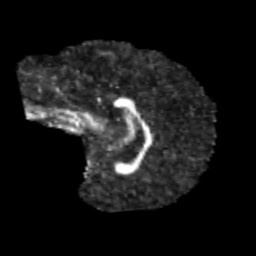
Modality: FA
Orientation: sagittal
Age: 11
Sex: male
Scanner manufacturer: siemens
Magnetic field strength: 3 T
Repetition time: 3.8 s
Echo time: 0.07 s